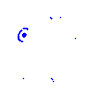
Particle: kaon